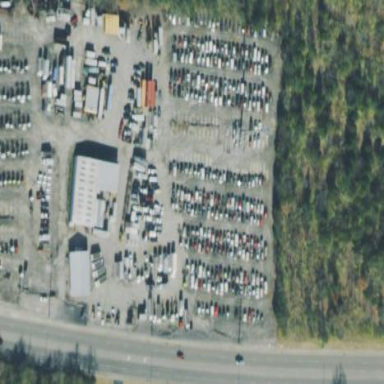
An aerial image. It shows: Industrial area designated as scrap yard.